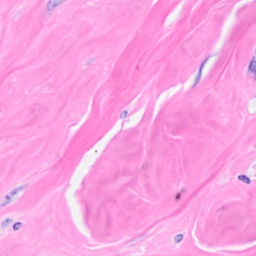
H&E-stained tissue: Breast